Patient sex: M
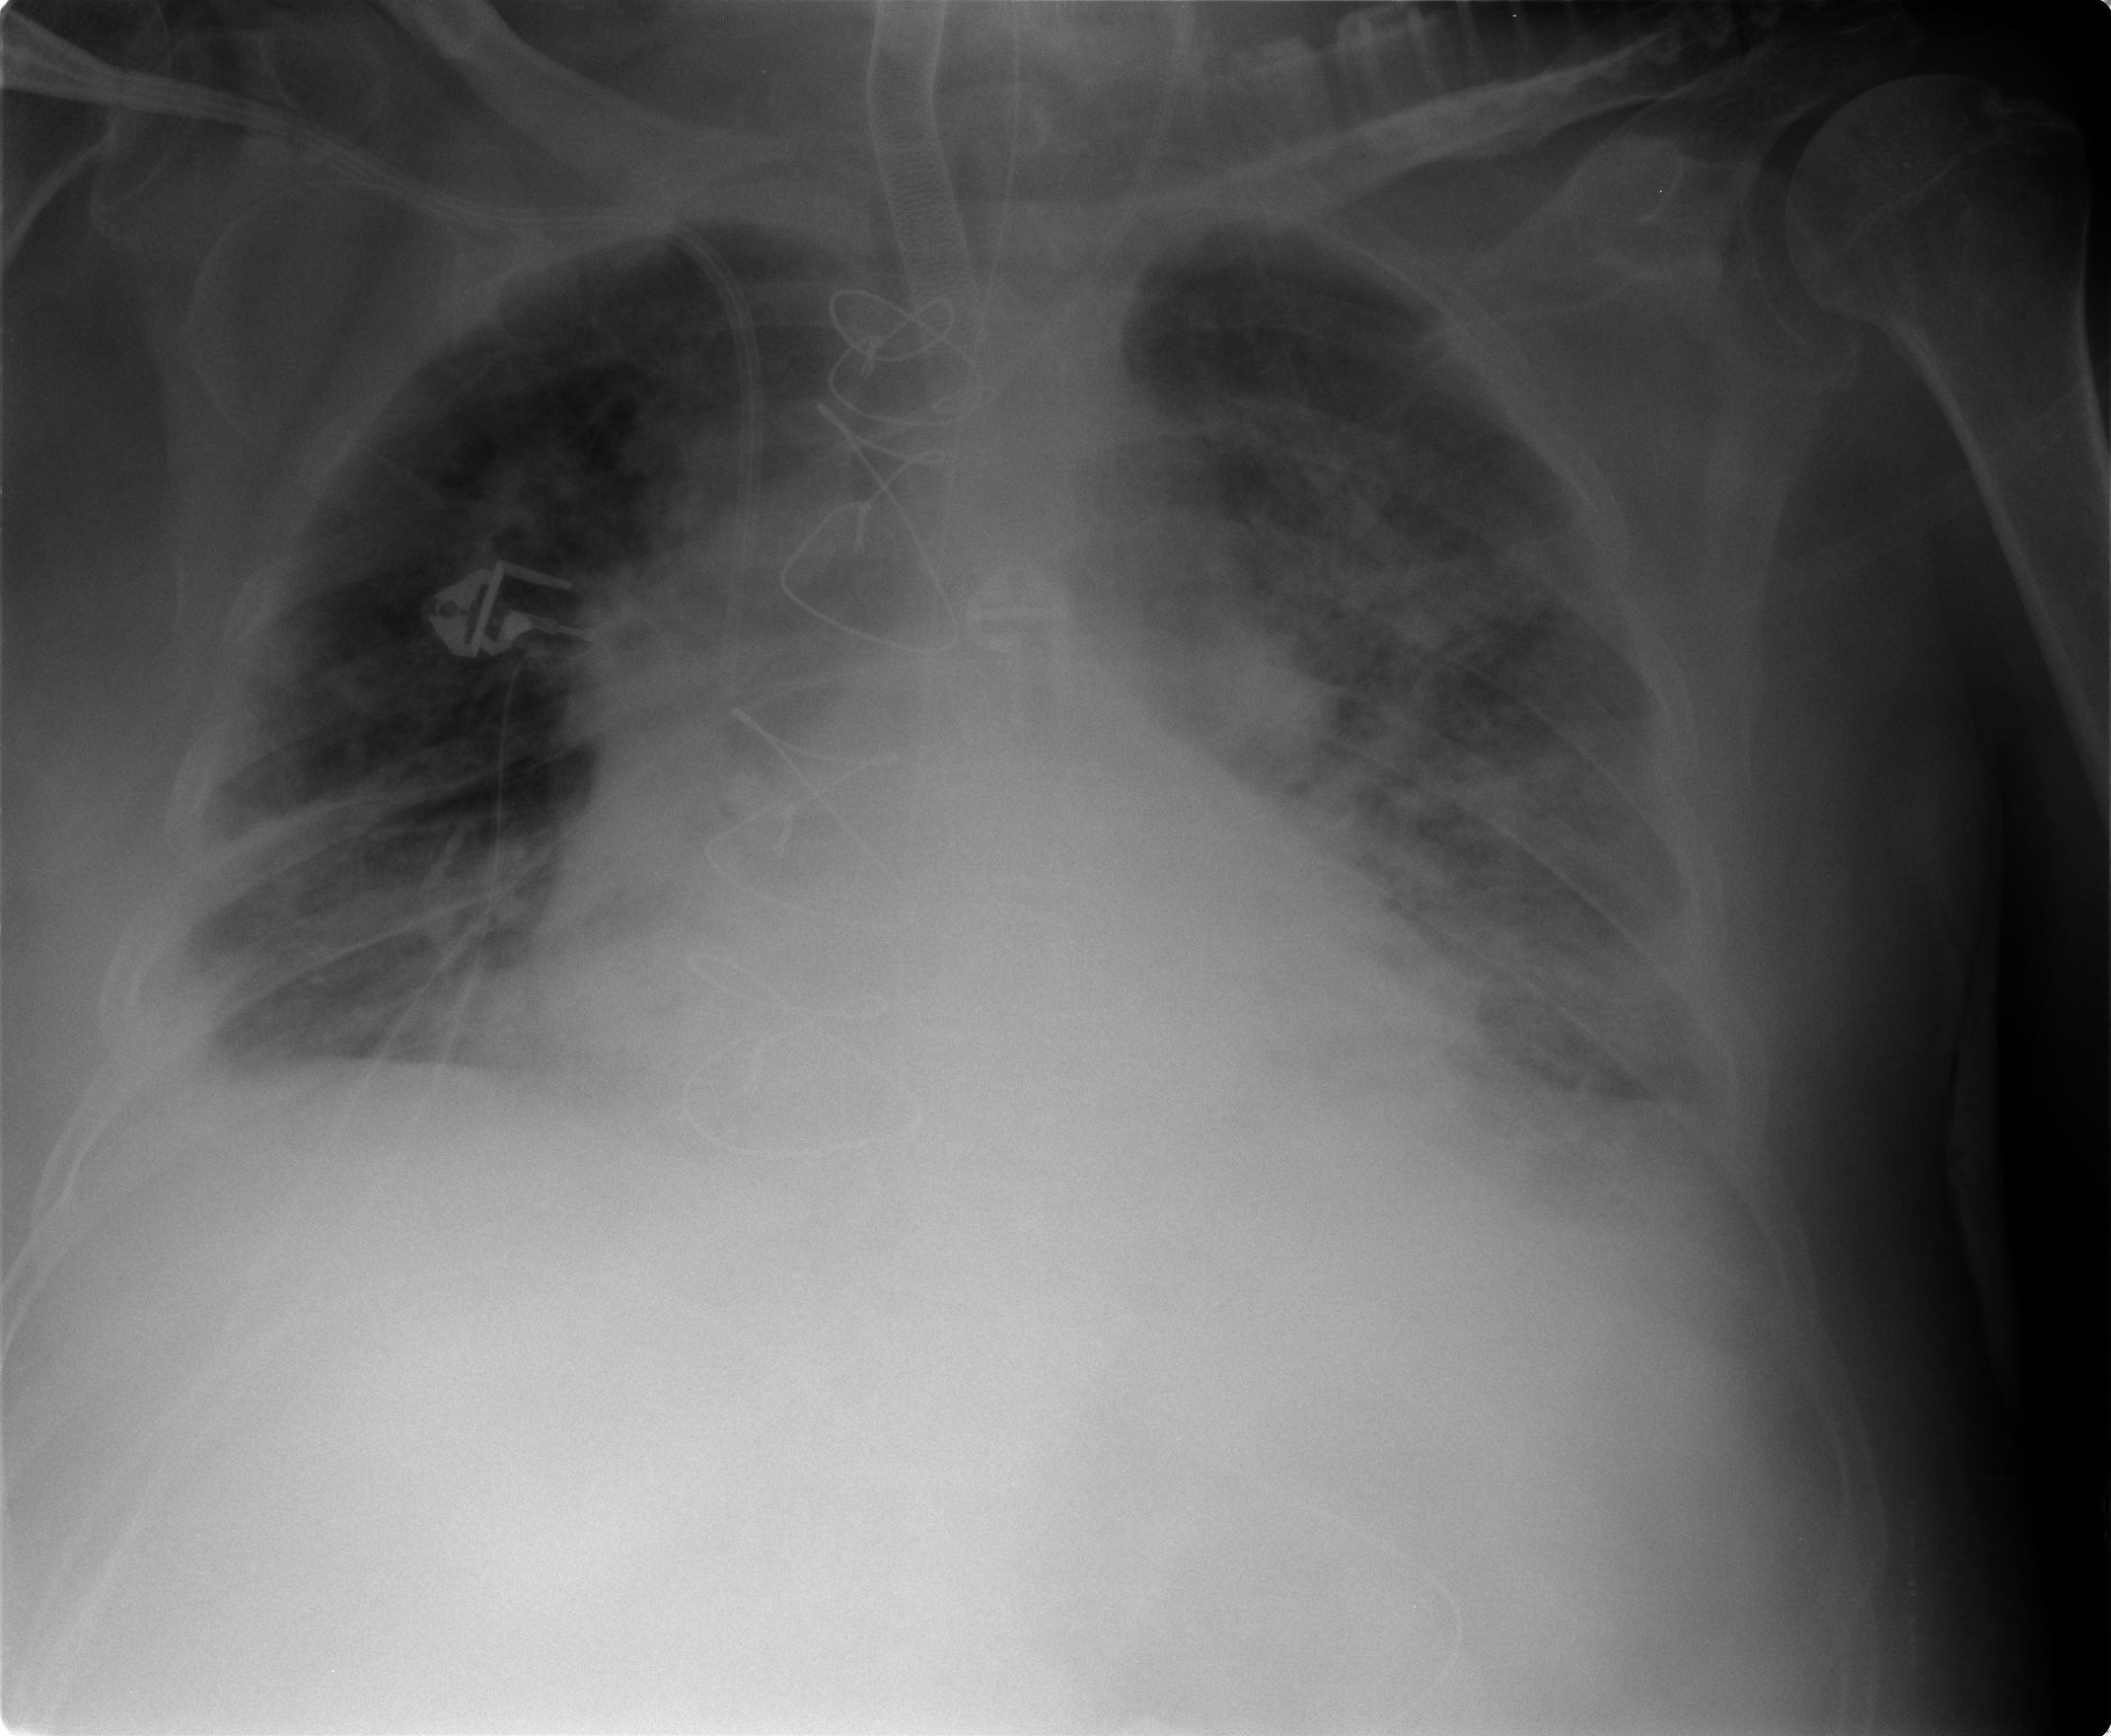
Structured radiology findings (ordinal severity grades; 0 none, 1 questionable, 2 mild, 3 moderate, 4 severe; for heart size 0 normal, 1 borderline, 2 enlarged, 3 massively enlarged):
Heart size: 2
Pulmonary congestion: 2
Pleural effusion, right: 2
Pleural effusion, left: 2
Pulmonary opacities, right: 2
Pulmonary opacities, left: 3
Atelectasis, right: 2
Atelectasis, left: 2